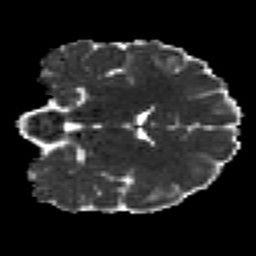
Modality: MD
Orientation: coronal
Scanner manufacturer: siemens
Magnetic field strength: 3 T
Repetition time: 7.8 s
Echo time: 0.09 s